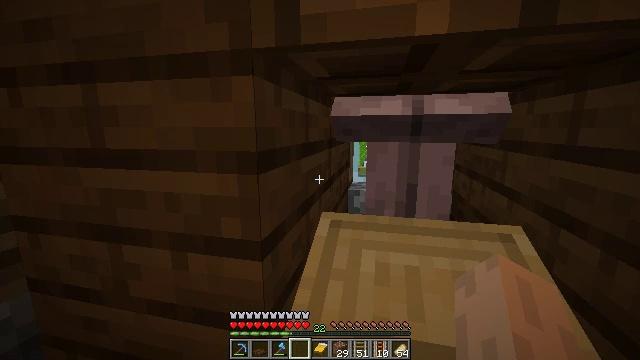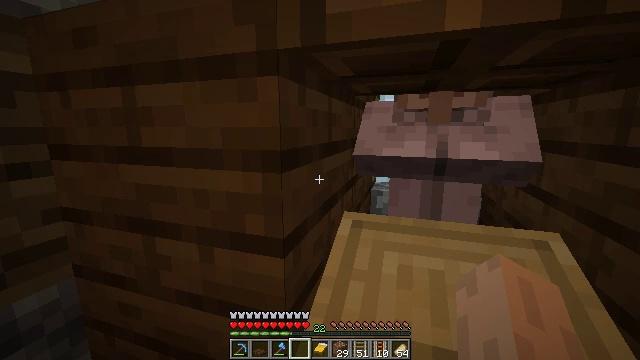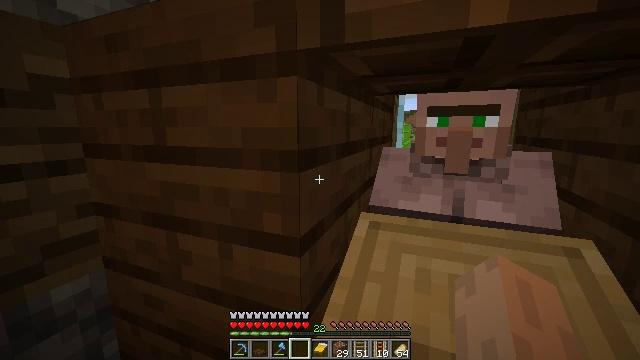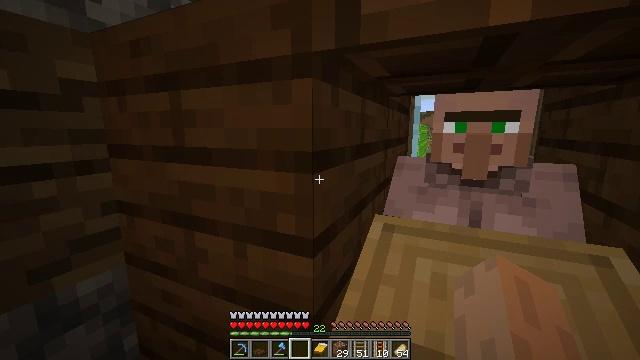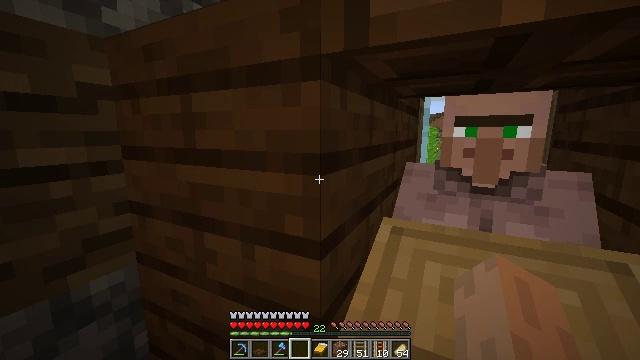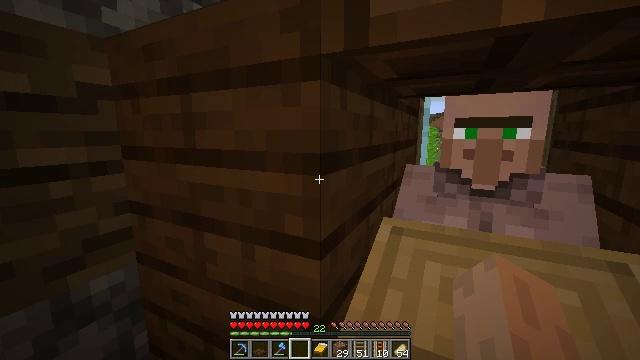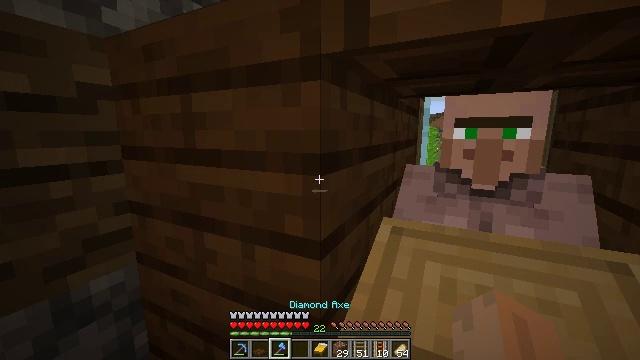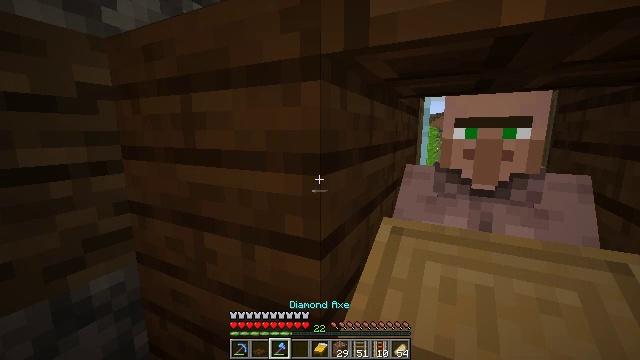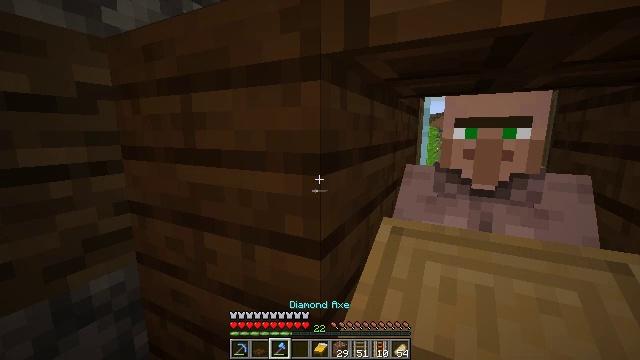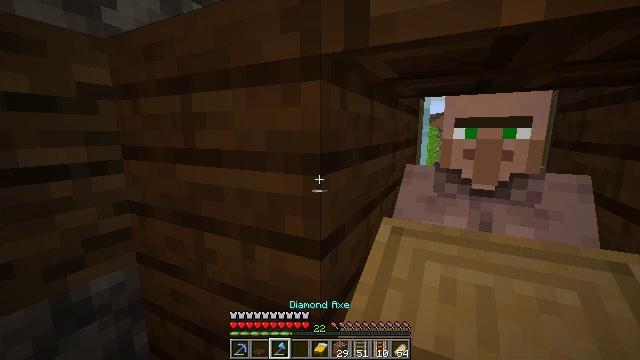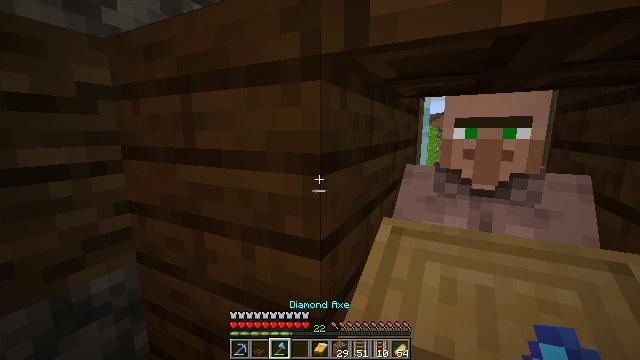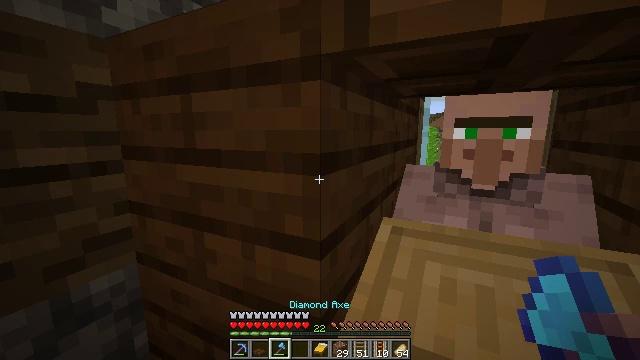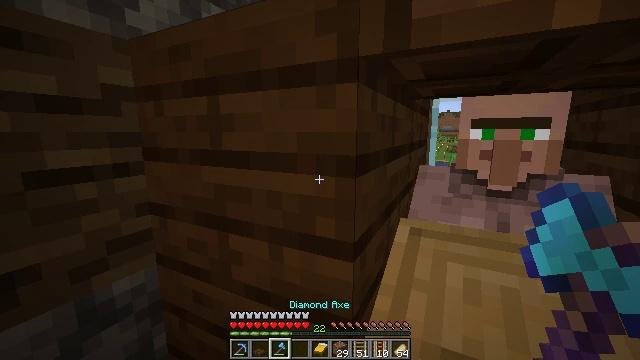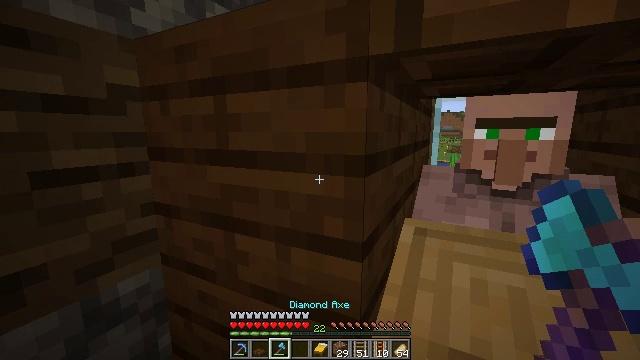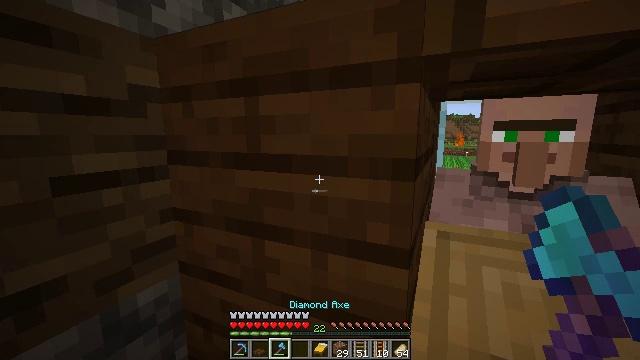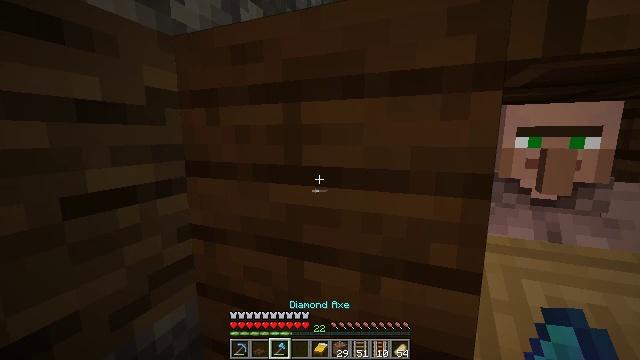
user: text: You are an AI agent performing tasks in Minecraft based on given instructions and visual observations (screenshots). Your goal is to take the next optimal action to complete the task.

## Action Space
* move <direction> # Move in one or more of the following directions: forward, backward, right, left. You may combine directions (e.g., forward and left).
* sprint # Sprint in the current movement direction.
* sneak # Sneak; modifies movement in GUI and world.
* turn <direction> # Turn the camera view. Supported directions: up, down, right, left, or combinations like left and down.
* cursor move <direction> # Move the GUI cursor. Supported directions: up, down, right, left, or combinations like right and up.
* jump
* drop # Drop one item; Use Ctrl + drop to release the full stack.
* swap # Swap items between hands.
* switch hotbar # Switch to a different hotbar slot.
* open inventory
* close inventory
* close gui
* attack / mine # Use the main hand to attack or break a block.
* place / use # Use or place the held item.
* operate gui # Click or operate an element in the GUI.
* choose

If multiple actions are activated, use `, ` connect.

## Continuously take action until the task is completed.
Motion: motion action
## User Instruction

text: Break the existing dark oak planks.
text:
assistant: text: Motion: turn left
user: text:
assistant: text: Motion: turn left
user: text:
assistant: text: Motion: turn left
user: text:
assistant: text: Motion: turn left
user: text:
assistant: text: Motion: no_op
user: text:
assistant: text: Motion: no_op
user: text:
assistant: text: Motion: no_op
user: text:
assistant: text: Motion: no_op
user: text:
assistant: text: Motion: no_op
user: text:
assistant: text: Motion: no_op
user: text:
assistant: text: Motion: no_op
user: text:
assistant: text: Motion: move left
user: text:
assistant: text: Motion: move left
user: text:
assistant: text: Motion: move left, turn right
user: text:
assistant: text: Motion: move left, turn right
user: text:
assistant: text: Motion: move left, turn right
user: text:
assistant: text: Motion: no_op
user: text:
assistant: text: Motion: no_op
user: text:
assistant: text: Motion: no_op
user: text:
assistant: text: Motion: no_op
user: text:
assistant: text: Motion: turn right
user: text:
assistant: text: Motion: turn right
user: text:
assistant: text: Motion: turn right
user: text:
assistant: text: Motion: turn right
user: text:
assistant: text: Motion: no_op
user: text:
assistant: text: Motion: no_op
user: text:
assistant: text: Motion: no_op
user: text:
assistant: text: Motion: no_op
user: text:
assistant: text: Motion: no_op
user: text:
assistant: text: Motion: no_op